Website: home-depot
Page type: payment
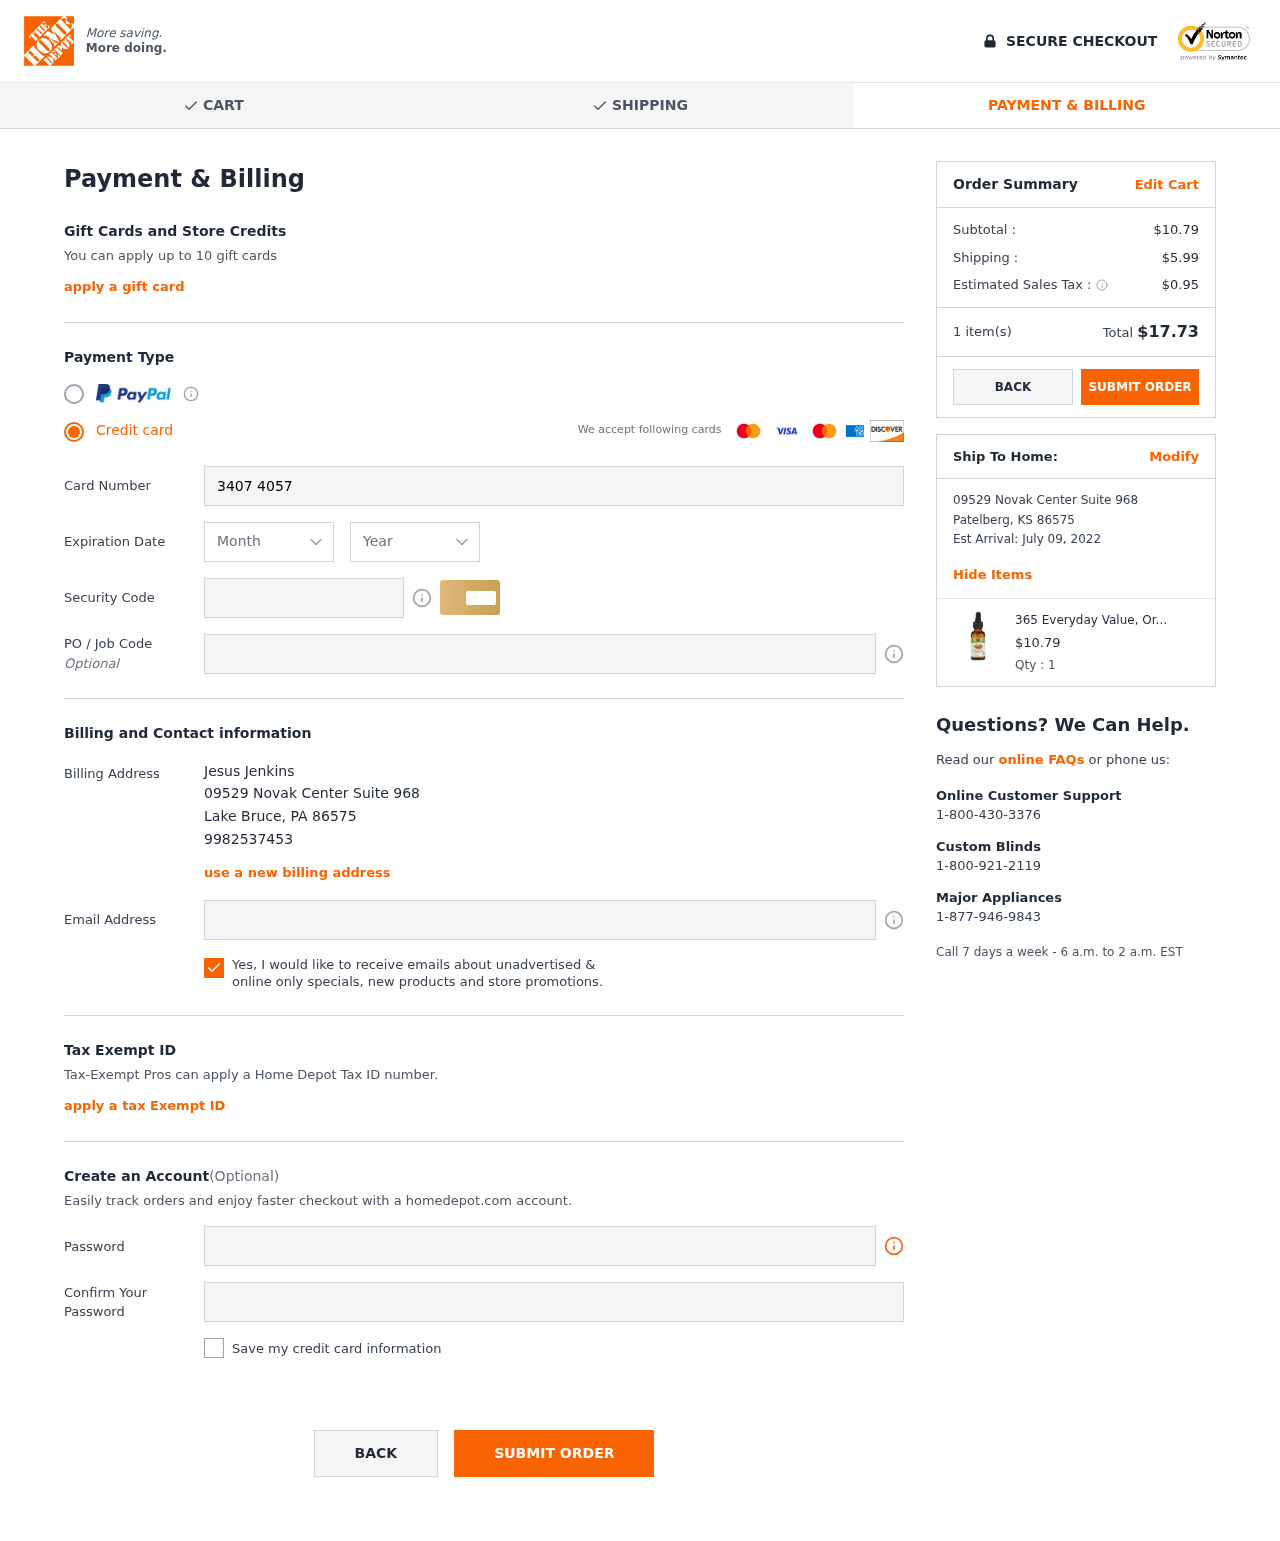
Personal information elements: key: PII_CARD_CVV
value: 8223
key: PII_CARD_EXPIRY_MONTH
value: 11
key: PII_CARD_EXPIRY_YEAR
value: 27
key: PII_CARD_NUMBER
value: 3407 4057 2641 355
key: PII_CITY
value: Lake Bruce
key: PII_CITY2
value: Patelberg
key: PII_EMAIL
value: jjenkins@yahoo.com
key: PII_FULLNAME
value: Jesus Jenkins
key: PII_PHONE
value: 9982537453
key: PII_POSTCODE
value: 86575
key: PII_POSTCODE2
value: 86575
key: PII_STATE_ABBR
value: PA
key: PII_STATE_ABBR2
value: KS
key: PII_STREET
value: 09529 Novak Center Suite 968
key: PII_STREET2
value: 09529 Novak Center Suite 968
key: PII_POSTCODE_FULL
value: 86575
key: PII_POSTCODE_NUMERIC
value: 86575
Product elements: key: PRODUCT1_NAME
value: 365 Everyday Value, Organic Rosehip Oil, 1 fl oz
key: PRODUCT1_PRICE
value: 10.79
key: PRODUCT1_QUANTITY
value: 1
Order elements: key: ORDER_SUBTOTAL
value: $10.79
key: ORDER_SHIPPING_COST
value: $5.99
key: ORDER_TAX
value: $0.95
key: ORDER_NUM_ITEMS
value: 1 item(s)
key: ORDER_TOTAL
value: $17.73
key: ORDER_DELIVERY_DATE
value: July 09, 2022